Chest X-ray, PA view. Patient: 30 years old, sex F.
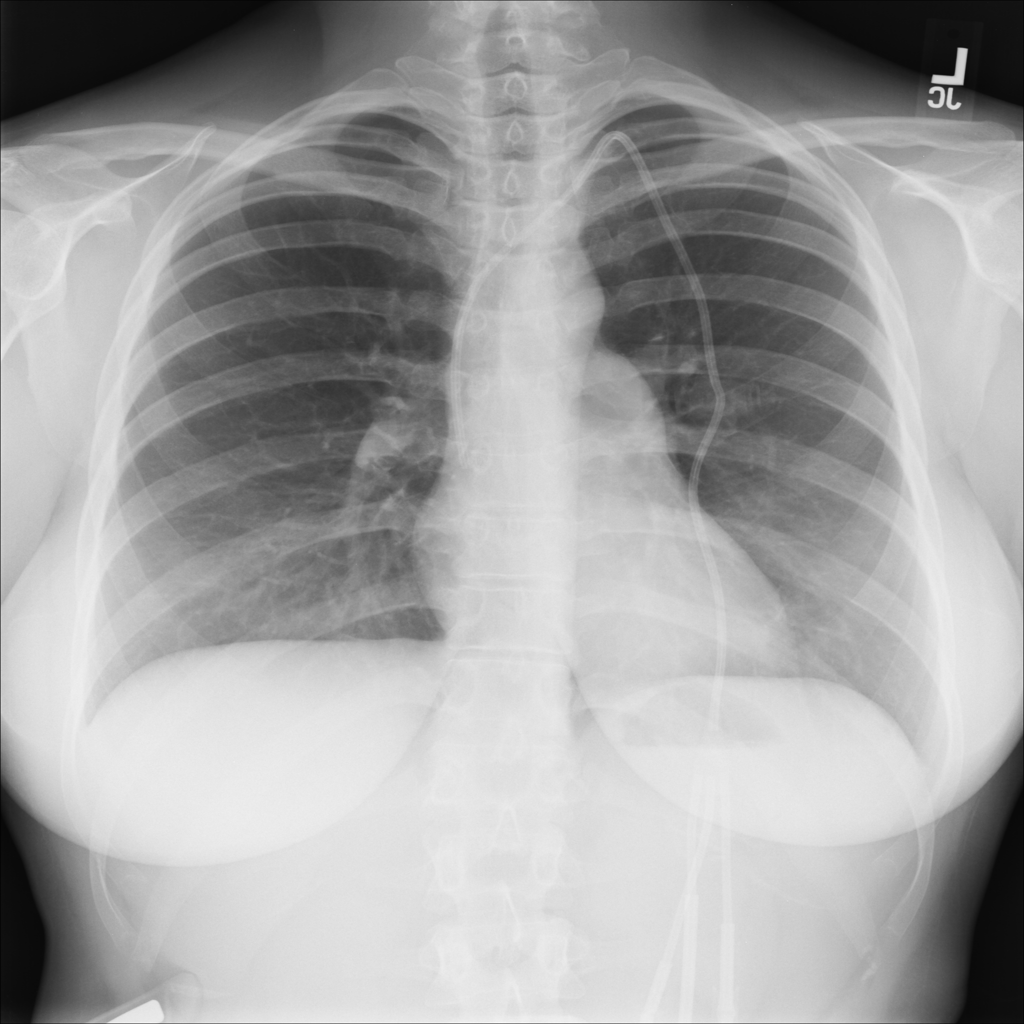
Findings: No Finding